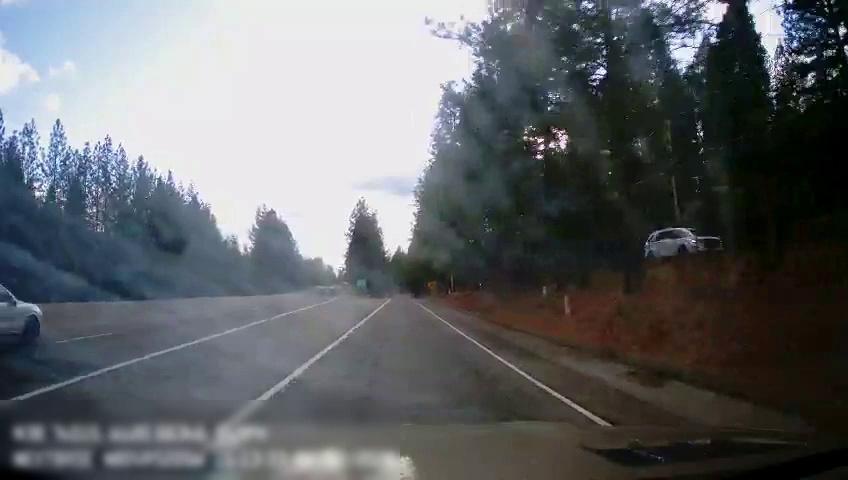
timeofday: Day
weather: Sunny
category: Drivable Space
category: Vehicles | SUV
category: Vehicles | Car
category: Vehicles | SUV
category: Lanes | Current Lane
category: Lanes | Alternate Lane
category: Lanes | Alternate Lane
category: Lanes | Alternate Lane
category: Traffic | Signs
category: Traffic | Signs